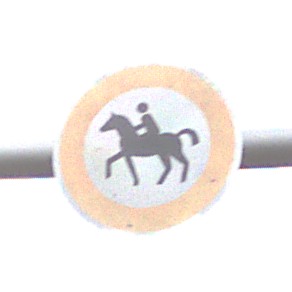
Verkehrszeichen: VerbotReiter
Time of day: Midday
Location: Outdoor (Nature)
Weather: PartlyCloudy
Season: NotSpecified
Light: Natural